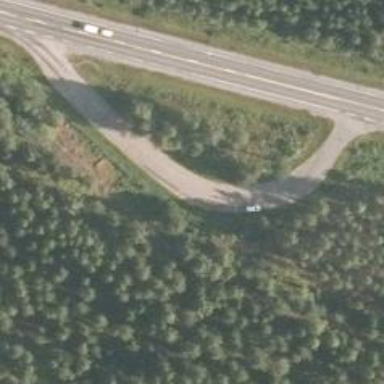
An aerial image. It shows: Rest area on the road.